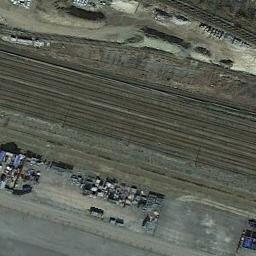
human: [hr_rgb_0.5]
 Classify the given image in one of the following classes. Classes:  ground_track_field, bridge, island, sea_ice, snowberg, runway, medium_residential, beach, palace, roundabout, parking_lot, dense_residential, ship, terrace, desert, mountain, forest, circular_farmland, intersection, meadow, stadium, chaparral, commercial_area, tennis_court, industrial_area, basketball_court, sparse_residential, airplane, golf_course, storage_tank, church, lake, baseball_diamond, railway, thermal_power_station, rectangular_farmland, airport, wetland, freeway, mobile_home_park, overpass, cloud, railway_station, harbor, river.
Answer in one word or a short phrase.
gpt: railway